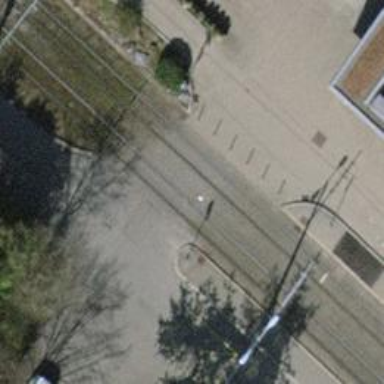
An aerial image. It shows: Bollard barrier.